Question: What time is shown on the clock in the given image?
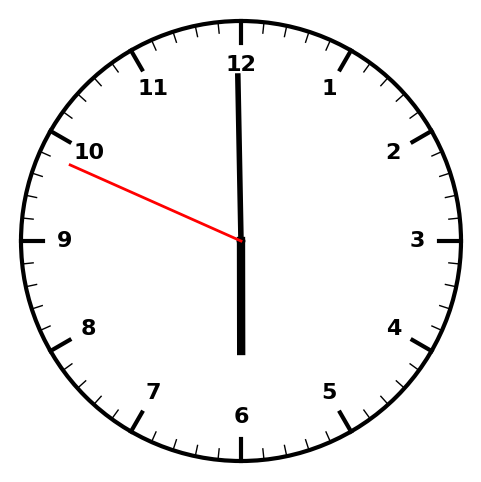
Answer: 05:59:49